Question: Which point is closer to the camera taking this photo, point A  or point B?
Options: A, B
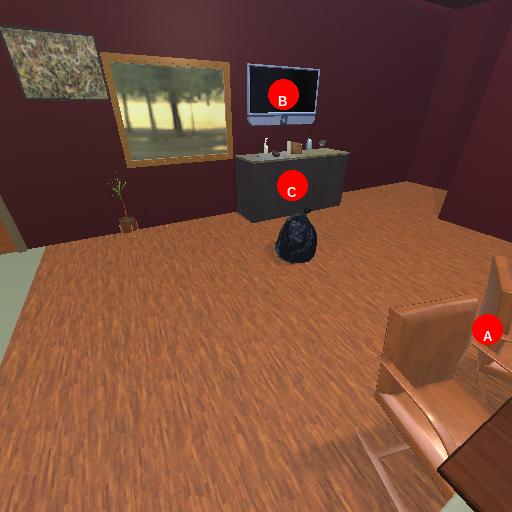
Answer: A